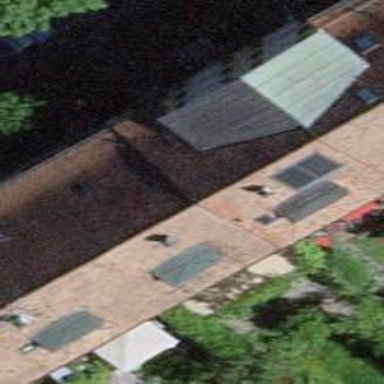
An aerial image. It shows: Terrace building.